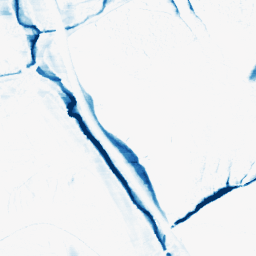
Category: morphological
Decomposition family: morphological_ellipse
Decomposition parameters: operation: closing
width: 5
height: 20
Upsampling method: bicubic
Upsampling parameters: scale: 2
Upsampling scale: 2